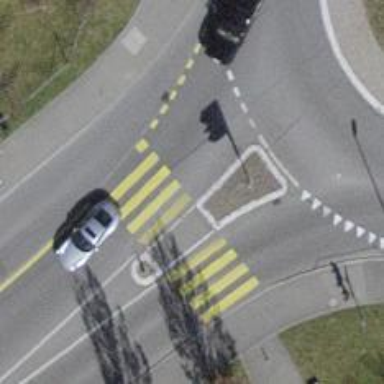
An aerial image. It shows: Uncontrolled zebra crossing with marked island on the road.